Interaction volume radius: 5 \u00c5
Interaction volume height: 15 \u00c5
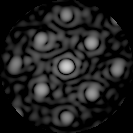
Disorder parameter: 0.2559